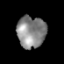
Tissue: prostate
Cell type: T cells
Senescence score: 0.2934
Nuclear area (px): 895
Mean DAPI intensity: 136.683